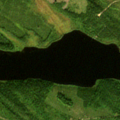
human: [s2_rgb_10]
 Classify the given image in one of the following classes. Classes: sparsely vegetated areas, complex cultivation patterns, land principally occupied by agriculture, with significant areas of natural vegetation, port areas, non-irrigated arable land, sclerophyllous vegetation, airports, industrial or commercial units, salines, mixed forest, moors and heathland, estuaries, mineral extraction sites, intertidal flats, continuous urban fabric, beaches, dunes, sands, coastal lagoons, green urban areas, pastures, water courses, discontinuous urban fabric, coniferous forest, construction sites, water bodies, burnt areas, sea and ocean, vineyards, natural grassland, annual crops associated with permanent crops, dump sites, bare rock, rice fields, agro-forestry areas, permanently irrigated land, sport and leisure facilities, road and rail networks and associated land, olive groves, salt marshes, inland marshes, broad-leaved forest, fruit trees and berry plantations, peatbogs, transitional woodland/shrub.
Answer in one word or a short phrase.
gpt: coniferous forest, transitional woodland/shrub, water bodies